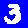
Digit: 3